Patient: sex M, age 48
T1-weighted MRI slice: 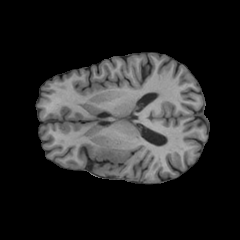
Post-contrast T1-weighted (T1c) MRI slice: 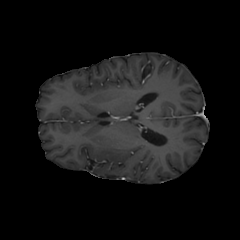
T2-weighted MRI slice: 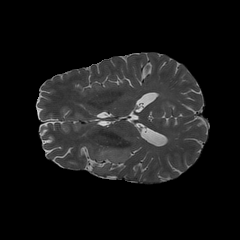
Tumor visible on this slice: yes
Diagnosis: Glioblastoma, IDH-wildtype
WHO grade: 4